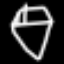
Label: diamond